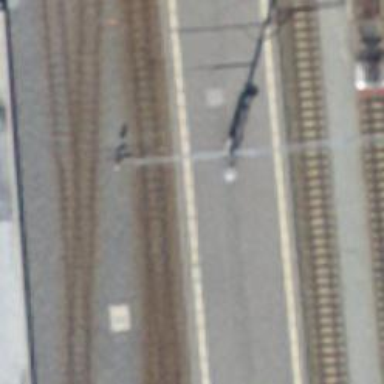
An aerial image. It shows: Narrow-gauge railway siding with contact lines for electrification.